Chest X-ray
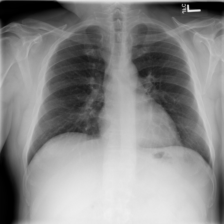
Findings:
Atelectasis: negative
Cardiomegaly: negative
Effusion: negative
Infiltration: positive
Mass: negative
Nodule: negative
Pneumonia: negative
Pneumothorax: negative
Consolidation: negative
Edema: negative
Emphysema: negative
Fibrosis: negative
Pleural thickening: negative
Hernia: negative